Interaction volume radius: 10 \u00c5
Interaction volume height: 15 \u00c5
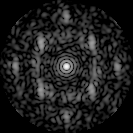
Disorder parameter: 0.5854